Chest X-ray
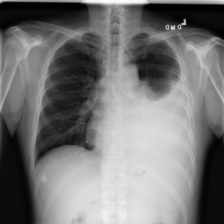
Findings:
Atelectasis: positive
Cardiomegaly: negative
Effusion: positive
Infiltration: negative
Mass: negative
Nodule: negative
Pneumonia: negative
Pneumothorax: negative
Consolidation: negative
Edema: negative
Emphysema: negative
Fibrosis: negative
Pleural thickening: negative
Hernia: negative